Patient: sex F, age 58
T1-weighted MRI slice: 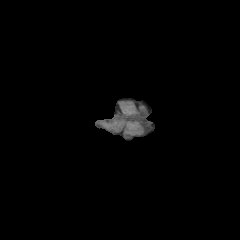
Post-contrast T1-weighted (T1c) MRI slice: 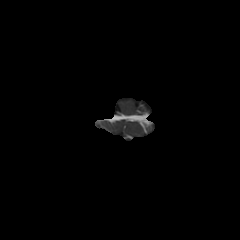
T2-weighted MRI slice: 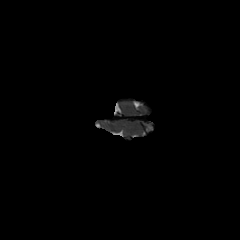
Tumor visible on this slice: no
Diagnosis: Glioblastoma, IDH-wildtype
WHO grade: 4